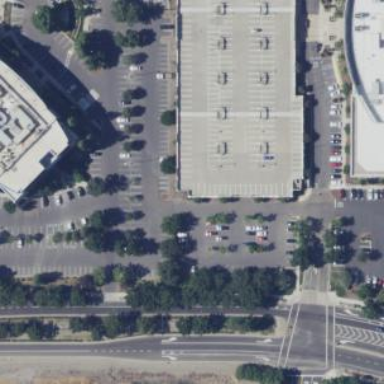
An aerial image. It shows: Multi-storey parking area with asphalt surface.